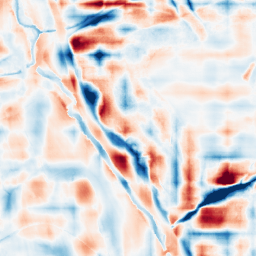
Category: wavelet
Decomposition family: wavelet_reverse_biorthogonal
Decomposition parameters: wavelet: rbio4.4
level: 5
Upsampling method: quartic
Upsampling parameters: scale: 2
Upsampling scale: 2